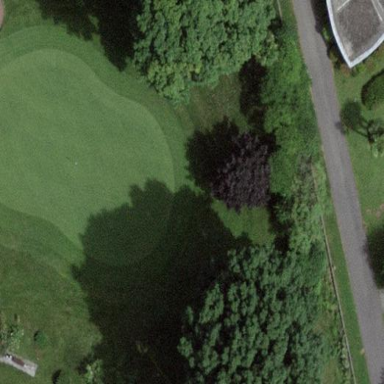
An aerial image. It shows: Golf green.